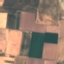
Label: AnnualCrop